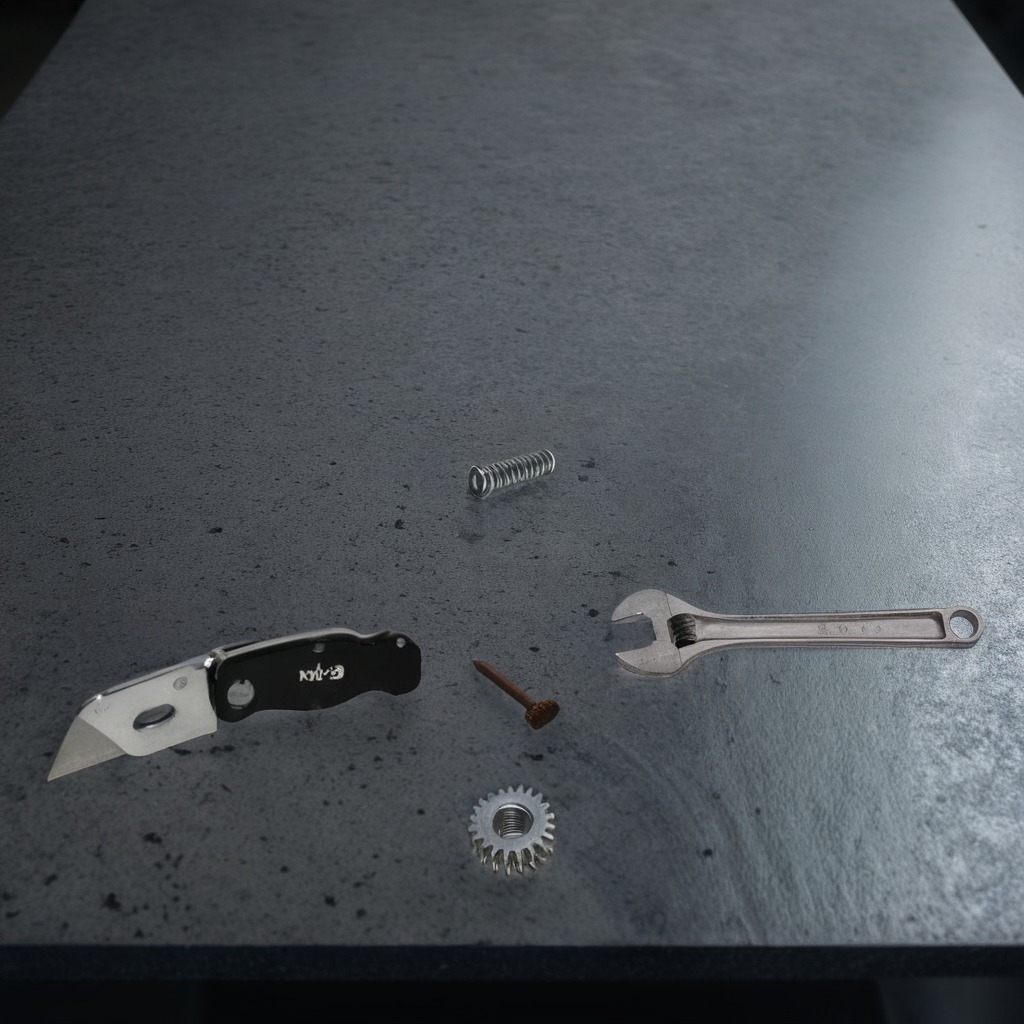
A steel gear with teeth, a utility knife, an iron nail, a coiled metal spring, and a wrench are lying on a clean granite table inside a workshop at night dim ambient light soft shadows worn but